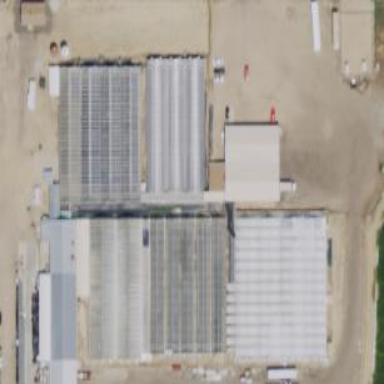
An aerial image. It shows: Area dedicated to greenhouse horticulture.